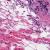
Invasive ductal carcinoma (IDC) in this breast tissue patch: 0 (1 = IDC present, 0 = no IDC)